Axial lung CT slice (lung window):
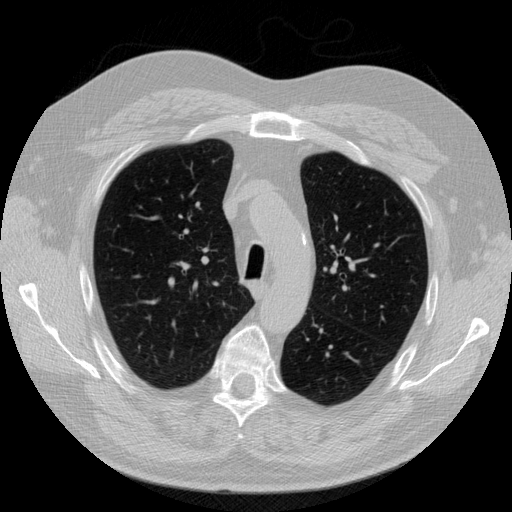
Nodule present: no